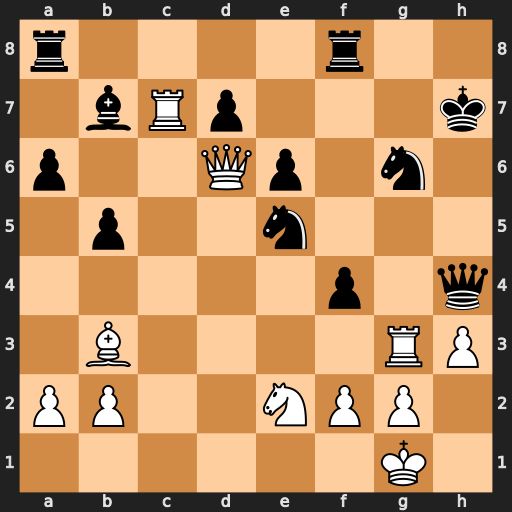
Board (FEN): r4r2/1bRp3k/p2Qp1n1/1p2n3/5p1q/1B4RP/PP2NPP1/6K1
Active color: w
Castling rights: -
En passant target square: -
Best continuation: Rxg6 Kxg6 Qxe5